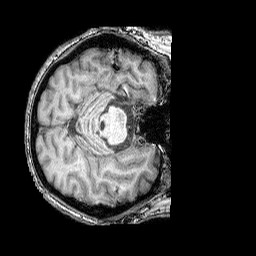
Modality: T1w
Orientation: axial
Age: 64
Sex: male
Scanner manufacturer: siemens
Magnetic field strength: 3 T
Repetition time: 2.25 s
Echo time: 0.00415 s